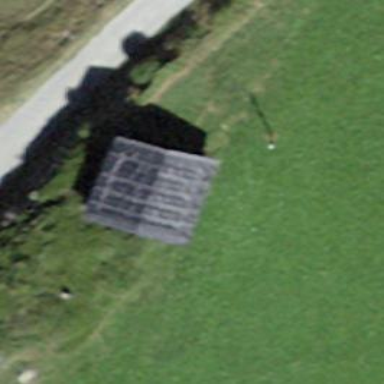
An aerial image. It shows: Stable building.